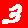
Digit: 3